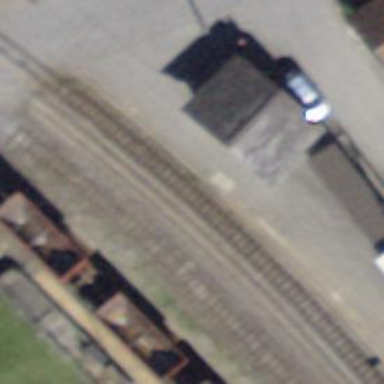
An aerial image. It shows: Narrow gauge railway with electrified contact lines.